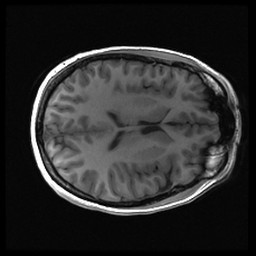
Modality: inplaneT1
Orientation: axial